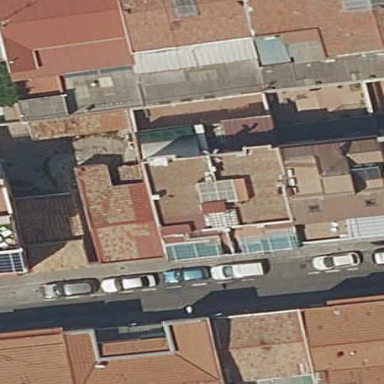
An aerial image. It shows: Image showing building with apartments.